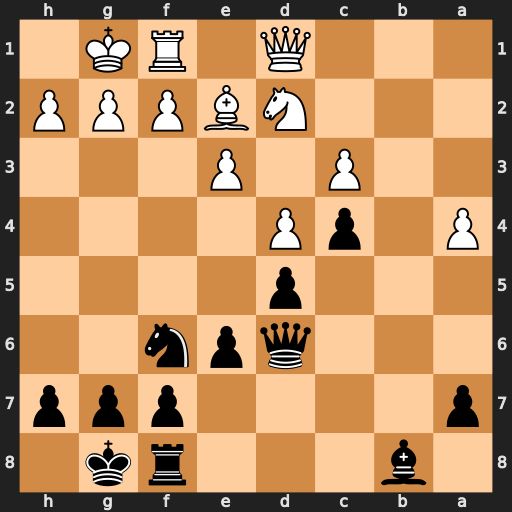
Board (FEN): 1b3rk1/p4ppp/3qpn2/3p4/P1pP4/2P1P3/3NBPPP/3Q1RK1
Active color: b
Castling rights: -
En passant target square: -
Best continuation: Qxh2#